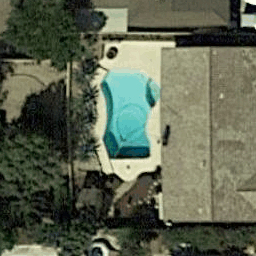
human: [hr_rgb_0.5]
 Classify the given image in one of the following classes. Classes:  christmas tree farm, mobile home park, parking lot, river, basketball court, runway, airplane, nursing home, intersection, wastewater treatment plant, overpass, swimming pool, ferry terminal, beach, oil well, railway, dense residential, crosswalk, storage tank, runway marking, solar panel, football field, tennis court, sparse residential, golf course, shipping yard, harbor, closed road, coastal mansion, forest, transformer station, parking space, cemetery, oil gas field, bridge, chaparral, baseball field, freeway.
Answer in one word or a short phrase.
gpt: swimming pool